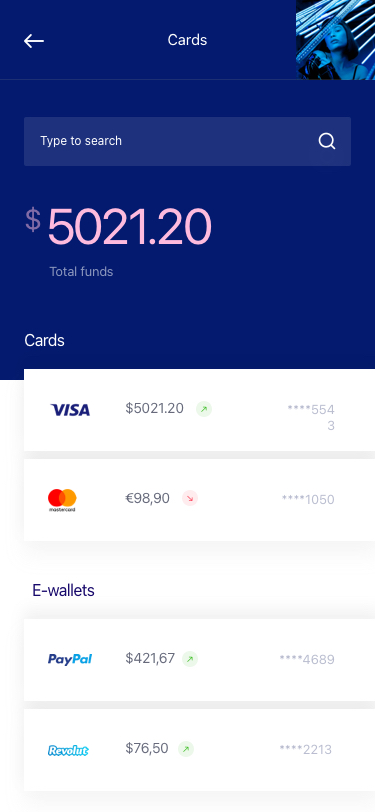
Text in this UI design:
5021.20
$
Total funds
Cards
E-wallets
****5543
$5021.20
****1050
€98,90
****2213
$76,50
****4689
$421,67